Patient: sex F, age 53
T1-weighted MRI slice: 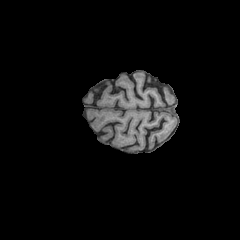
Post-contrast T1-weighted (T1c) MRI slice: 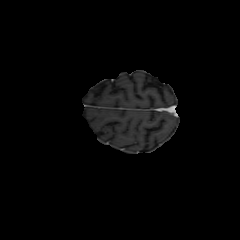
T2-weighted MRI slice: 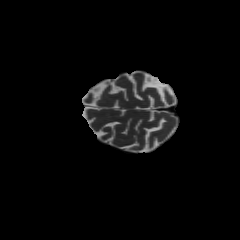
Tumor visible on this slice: no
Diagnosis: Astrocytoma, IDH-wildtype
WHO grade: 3